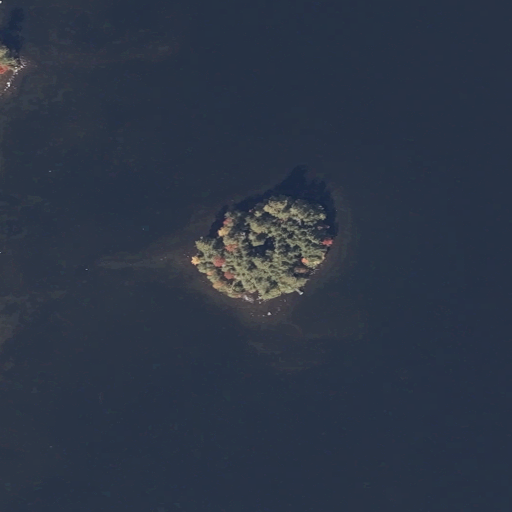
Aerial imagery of island in Maine named Pine Island containing open water and evergreen forest